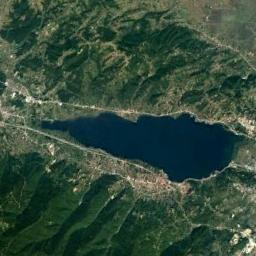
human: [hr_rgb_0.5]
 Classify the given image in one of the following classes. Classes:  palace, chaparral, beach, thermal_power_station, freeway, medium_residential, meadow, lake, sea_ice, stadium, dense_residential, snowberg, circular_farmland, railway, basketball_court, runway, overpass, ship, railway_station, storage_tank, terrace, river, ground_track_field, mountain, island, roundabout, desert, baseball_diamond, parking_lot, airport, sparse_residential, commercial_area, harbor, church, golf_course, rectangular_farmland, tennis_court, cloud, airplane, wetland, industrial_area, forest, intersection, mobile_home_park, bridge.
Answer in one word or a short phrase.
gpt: lake